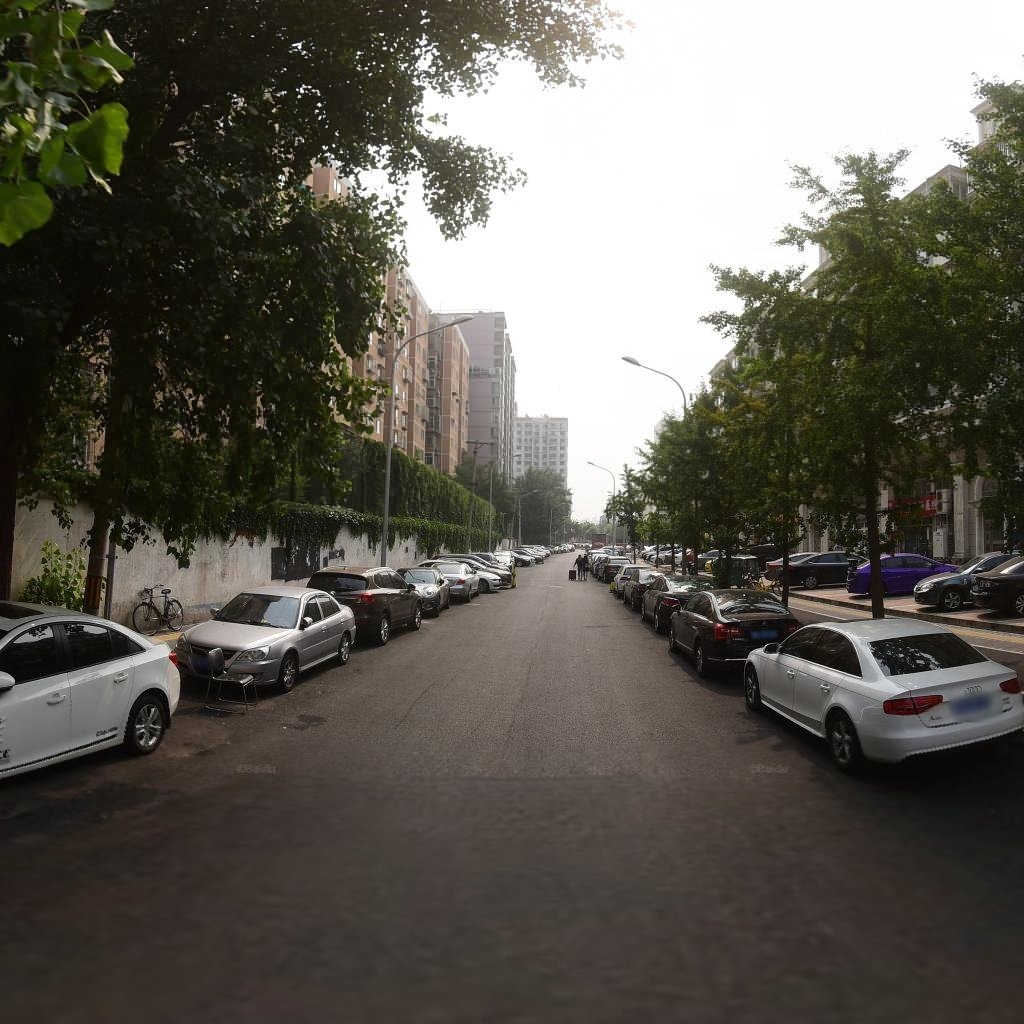
Region: Dongcheng
Road damage annotations: longitudinal crack, longitudinal crack, longitudinal crack